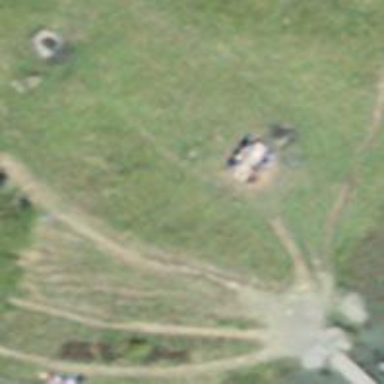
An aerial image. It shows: Picnic table located in leisure land area.